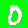
Digit: 0